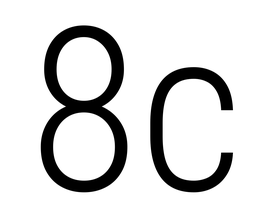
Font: Roboto_Condensed_Light